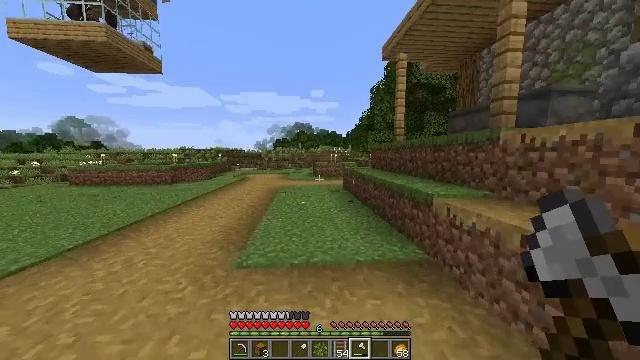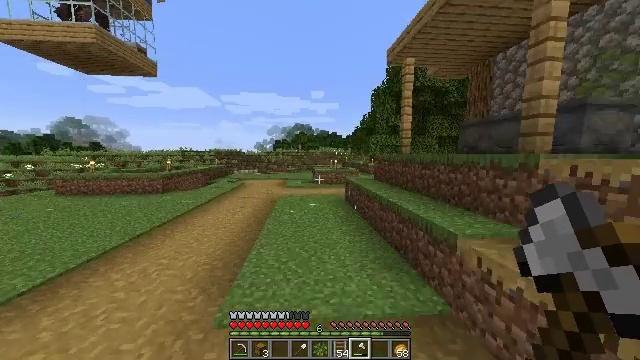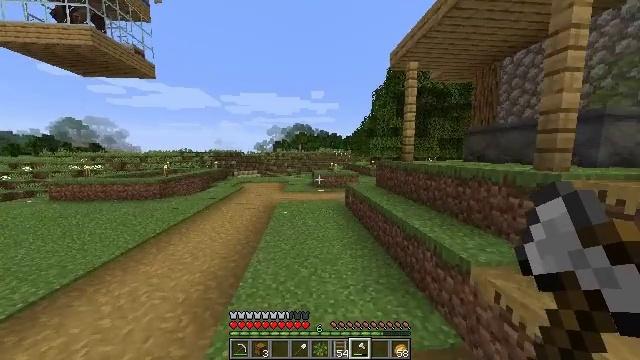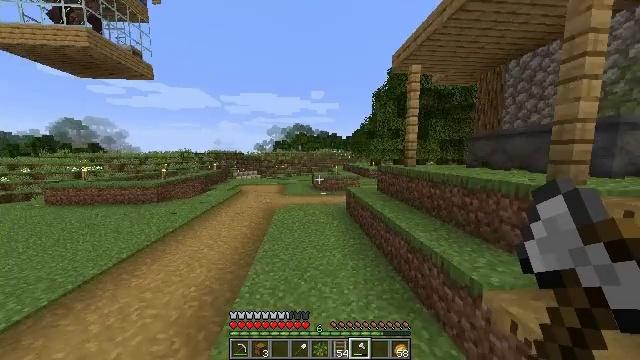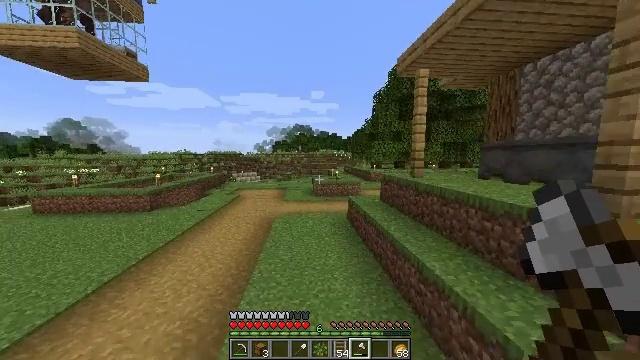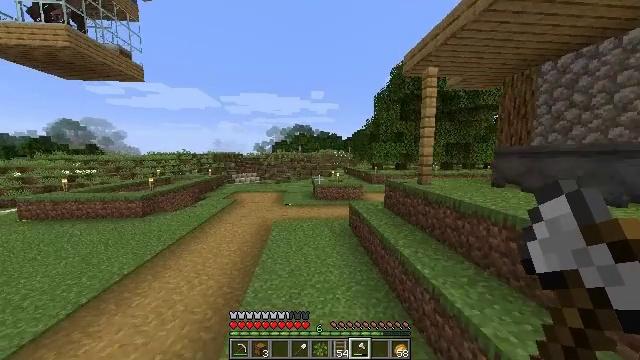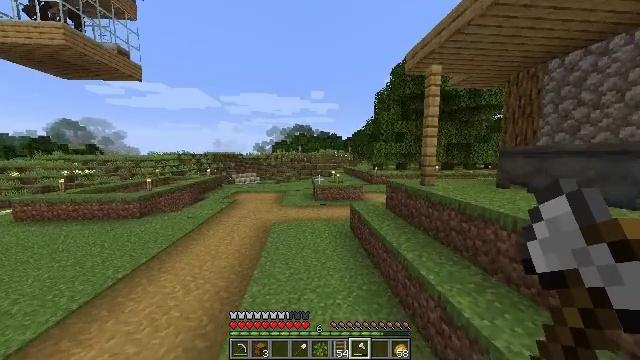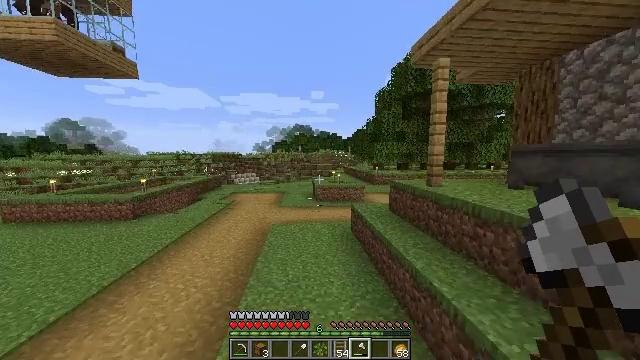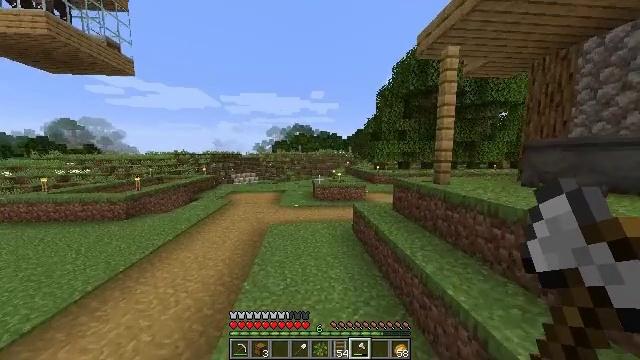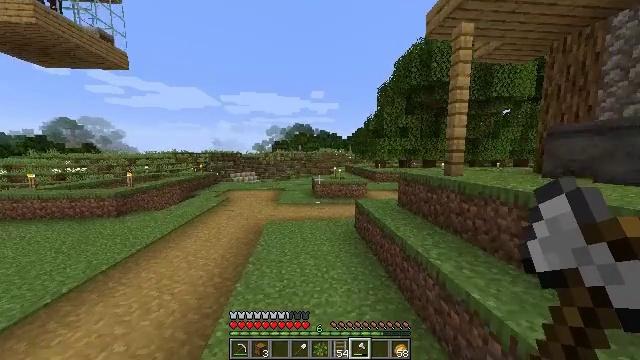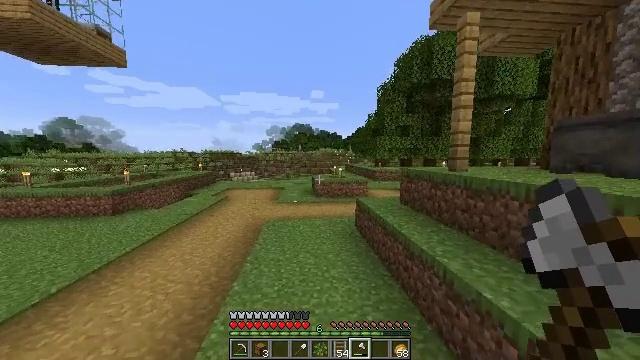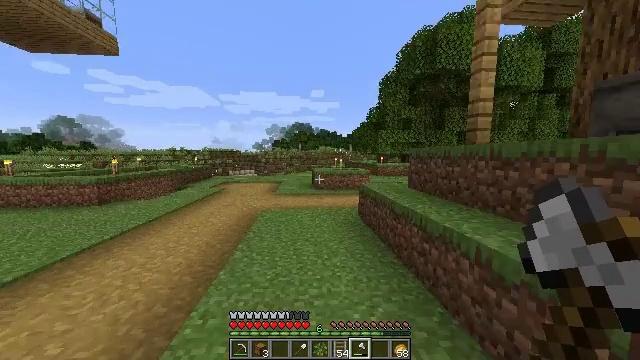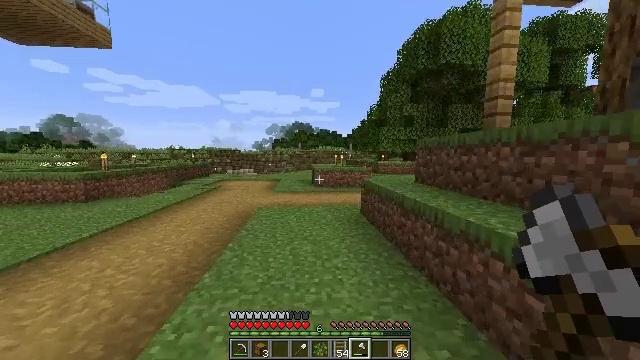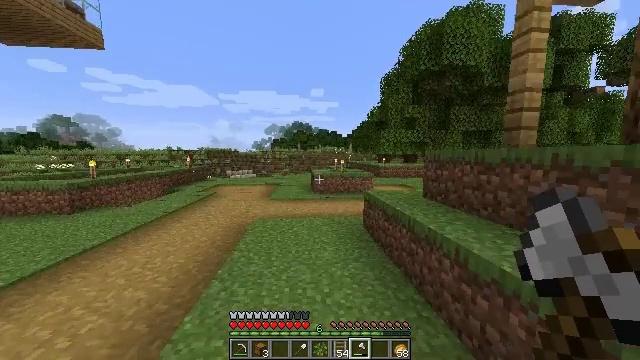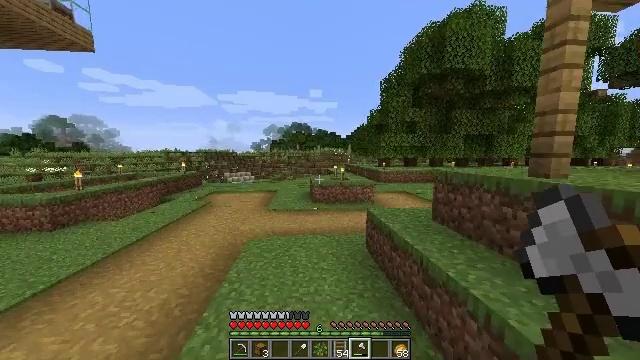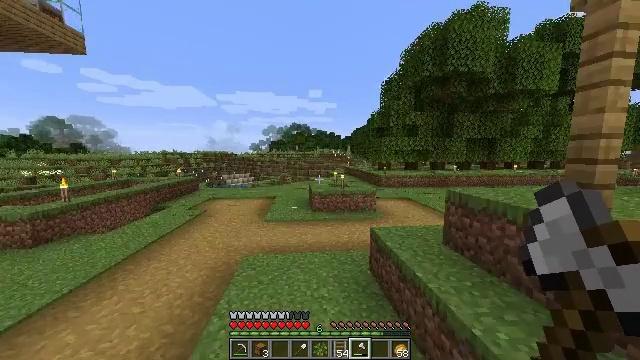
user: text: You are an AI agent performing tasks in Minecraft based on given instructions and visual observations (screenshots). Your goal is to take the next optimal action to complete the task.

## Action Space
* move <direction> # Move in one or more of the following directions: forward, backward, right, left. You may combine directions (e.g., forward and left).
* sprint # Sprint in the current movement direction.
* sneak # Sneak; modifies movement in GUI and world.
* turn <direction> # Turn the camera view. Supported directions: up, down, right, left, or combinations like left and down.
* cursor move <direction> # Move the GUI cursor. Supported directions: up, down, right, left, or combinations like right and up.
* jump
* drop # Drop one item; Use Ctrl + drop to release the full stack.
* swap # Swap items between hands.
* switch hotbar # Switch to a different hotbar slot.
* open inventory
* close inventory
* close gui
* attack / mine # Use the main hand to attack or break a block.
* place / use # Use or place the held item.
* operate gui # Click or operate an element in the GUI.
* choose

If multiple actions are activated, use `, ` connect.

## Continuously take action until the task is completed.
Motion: motion action
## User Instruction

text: Break the tree to get oak logs.
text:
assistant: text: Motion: move forward, jump
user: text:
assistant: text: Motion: move forward, jump
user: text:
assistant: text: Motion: move forward, jump
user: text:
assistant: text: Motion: move forward, jump
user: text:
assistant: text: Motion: move forward, sprint, jump
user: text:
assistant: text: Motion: move forward, sprint, jump
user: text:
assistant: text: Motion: move forward, sprint, jump
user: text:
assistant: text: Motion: move forward, sprint, jump
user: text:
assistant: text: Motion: move forward, jump
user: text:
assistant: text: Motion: move forward, jump
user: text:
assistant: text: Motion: move forward, jump
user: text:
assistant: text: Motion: move forward, jump
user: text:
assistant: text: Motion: move forward, jump
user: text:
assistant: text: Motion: move forward, sprint, jump
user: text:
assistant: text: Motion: move forward, sprint, jump
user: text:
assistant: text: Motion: move forward, sprint, jump
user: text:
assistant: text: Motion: move forward, sprint, turn right, jump
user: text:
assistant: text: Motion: move forward, turn right, jump
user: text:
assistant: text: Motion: move forward, turn right, jump
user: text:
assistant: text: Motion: move forward, turn right, jump
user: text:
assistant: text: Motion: move forward, turn right, jump
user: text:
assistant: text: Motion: move forward, turn right, jump
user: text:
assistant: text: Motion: move forward, sprint, turn right and up, jump
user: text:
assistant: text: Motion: move forward, sprint, turn right and up, jump
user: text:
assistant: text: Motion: move forward, sprint, turn right, jump
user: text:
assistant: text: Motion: move forward, sprint, turn right, jump
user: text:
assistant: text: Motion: move forward, sprint, jump
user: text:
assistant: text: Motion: move forward, jump
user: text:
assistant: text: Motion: move forward, jump
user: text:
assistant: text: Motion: move forward, jump